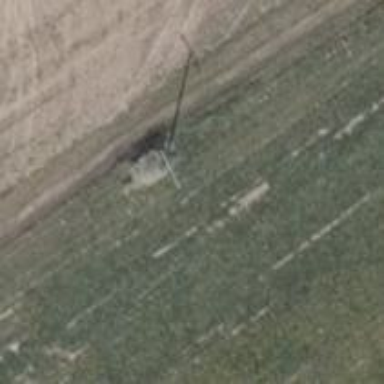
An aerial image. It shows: Power pole.